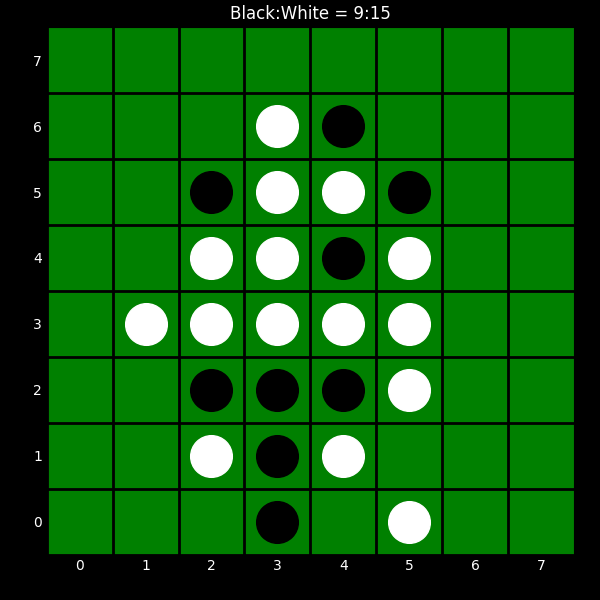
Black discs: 9
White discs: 15